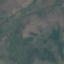
Land use / land cover: HerbaceousVegetation